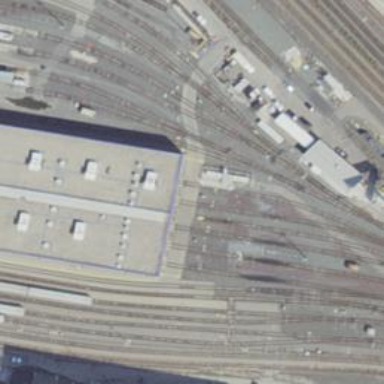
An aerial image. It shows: Railway level crossing.